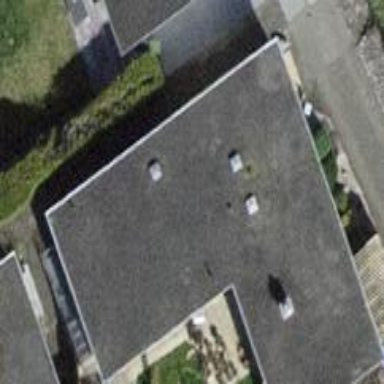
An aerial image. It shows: Residential building with flat roof.